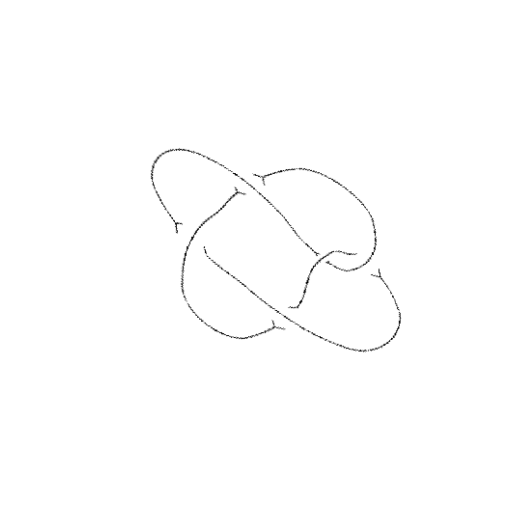
Crossing number: 5